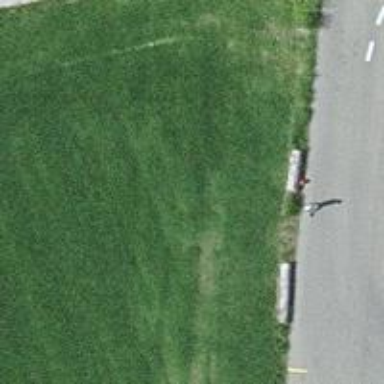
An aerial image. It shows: Bus stop along the road.